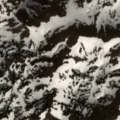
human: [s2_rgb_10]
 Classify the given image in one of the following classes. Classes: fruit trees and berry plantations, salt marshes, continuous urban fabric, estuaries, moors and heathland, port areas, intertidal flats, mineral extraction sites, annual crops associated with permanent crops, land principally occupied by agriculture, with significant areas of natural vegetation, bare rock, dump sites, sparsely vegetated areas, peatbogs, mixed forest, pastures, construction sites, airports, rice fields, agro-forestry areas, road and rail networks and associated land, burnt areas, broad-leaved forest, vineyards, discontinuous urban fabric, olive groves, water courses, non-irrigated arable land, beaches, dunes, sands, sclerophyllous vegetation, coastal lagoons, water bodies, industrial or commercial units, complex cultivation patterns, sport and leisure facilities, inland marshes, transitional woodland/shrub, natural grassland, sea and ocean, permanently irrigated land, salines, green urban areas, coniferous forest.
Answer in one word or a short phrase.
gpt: natural grassland, moors and heathland, sparsely vegetated areas